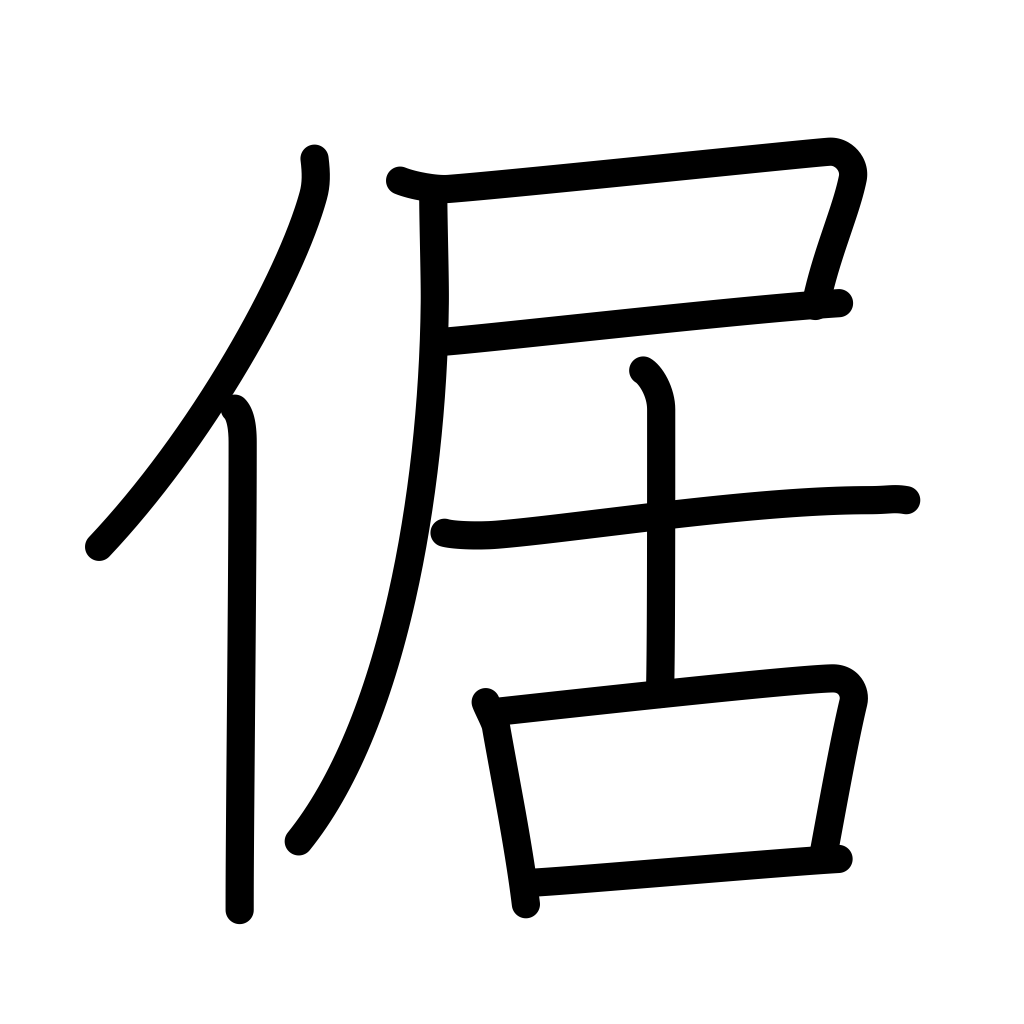
Meaning: pride, squatting with legs outstretched